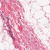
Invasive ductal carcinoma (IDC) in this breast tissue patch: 0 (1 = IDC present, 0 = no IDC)